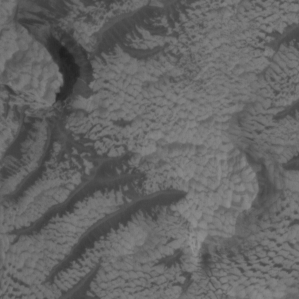
Label: non_frost